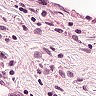
Metastatic tissue present: no